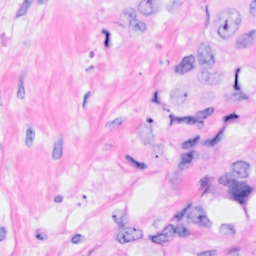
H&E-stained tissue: Breast